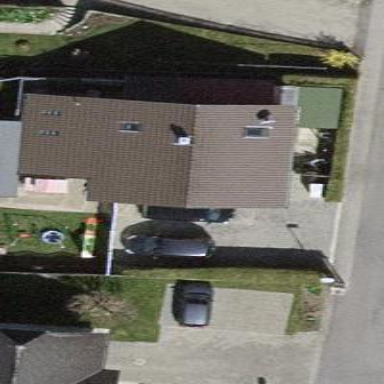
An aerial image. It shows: Detached building.